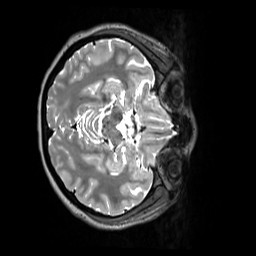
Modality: T2w
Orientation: axial
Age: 24
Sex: female
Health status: healthy
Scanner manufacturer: siemens
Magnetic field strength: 3 T
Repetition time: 3.2 s
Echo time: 0.412 s